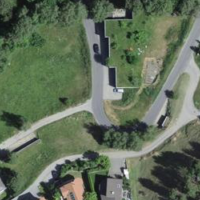
EUNIS habitat code: 32
Species observed at this site:
Melica nutans